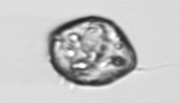
Label: Gyrodinium